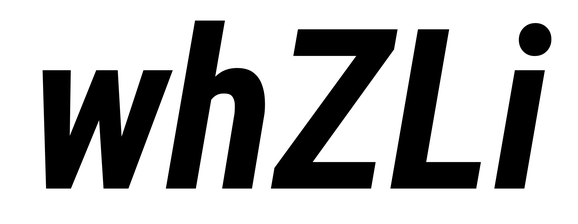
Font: Roboto-Italic_Condensed_Bold_Italic